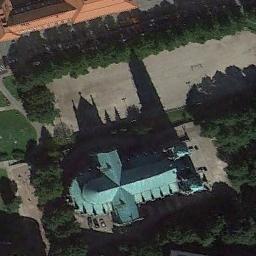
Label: church